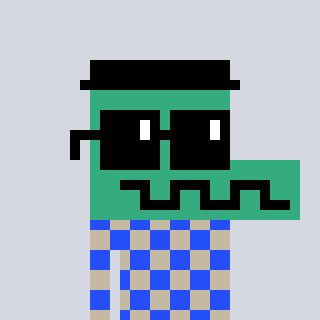
a pixel art character with square black sunglasses, a crocodile-shaped head and a bege-colored body on a cool background